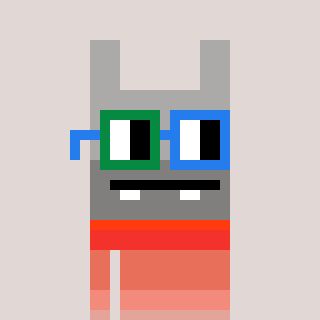
a pixel art character with square green and blue glasses, a rabbit-shaped head and a slimegreen-colored body on a warm background